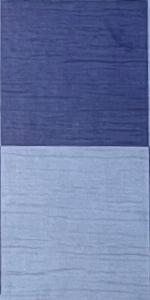
Label: Empty